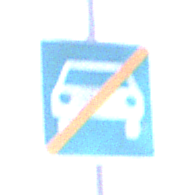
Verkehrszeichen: EndeKraftfahrstrasse
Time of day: SunriseSunset
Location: Outdoor (Suburban)
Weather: Clear
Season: NotSpecified
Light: Natural